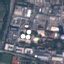
Label: Industrial